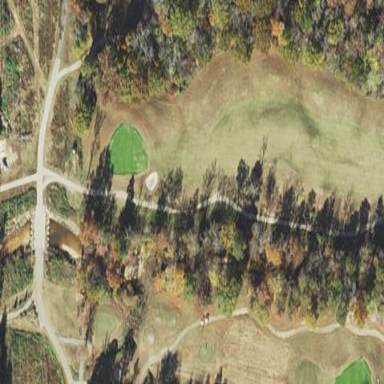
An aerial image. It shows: Golf fairway surrounded by grass.